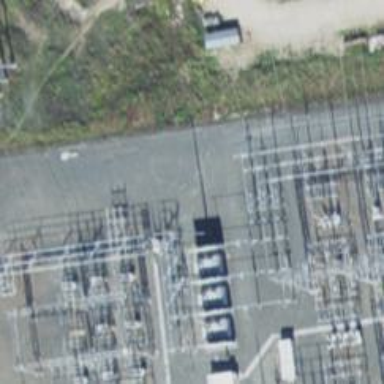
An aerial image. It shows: Switch for power supply.